Field crop: tomato
Growth stage: 1
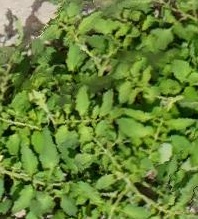
Species: tomato